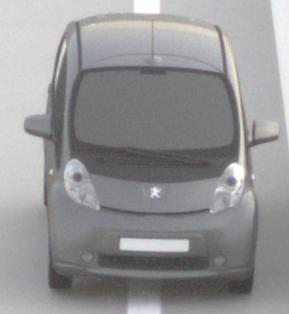
Make: Peugeot
Model: iOn
Detailed model: iOn
Model produced from: 2010/12
Model produced until: 2013/02
Doors: 5
Color: gray
Road condition: dry road
Daytime: sunrise or sunset
Contrast: low contrast